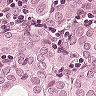
Metastatic tissue present: yes